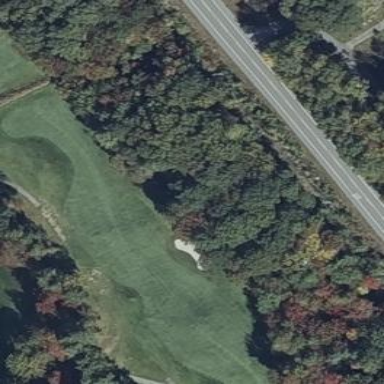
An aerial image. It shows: Golf fairway surrounded by grass.